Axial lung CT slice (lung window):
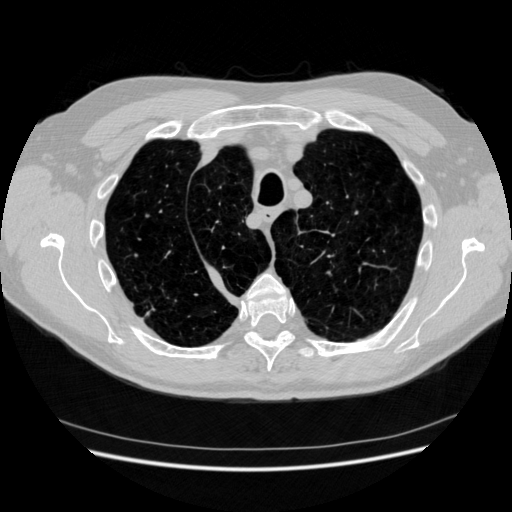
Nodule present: yes
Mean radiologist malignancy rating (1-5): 4.75